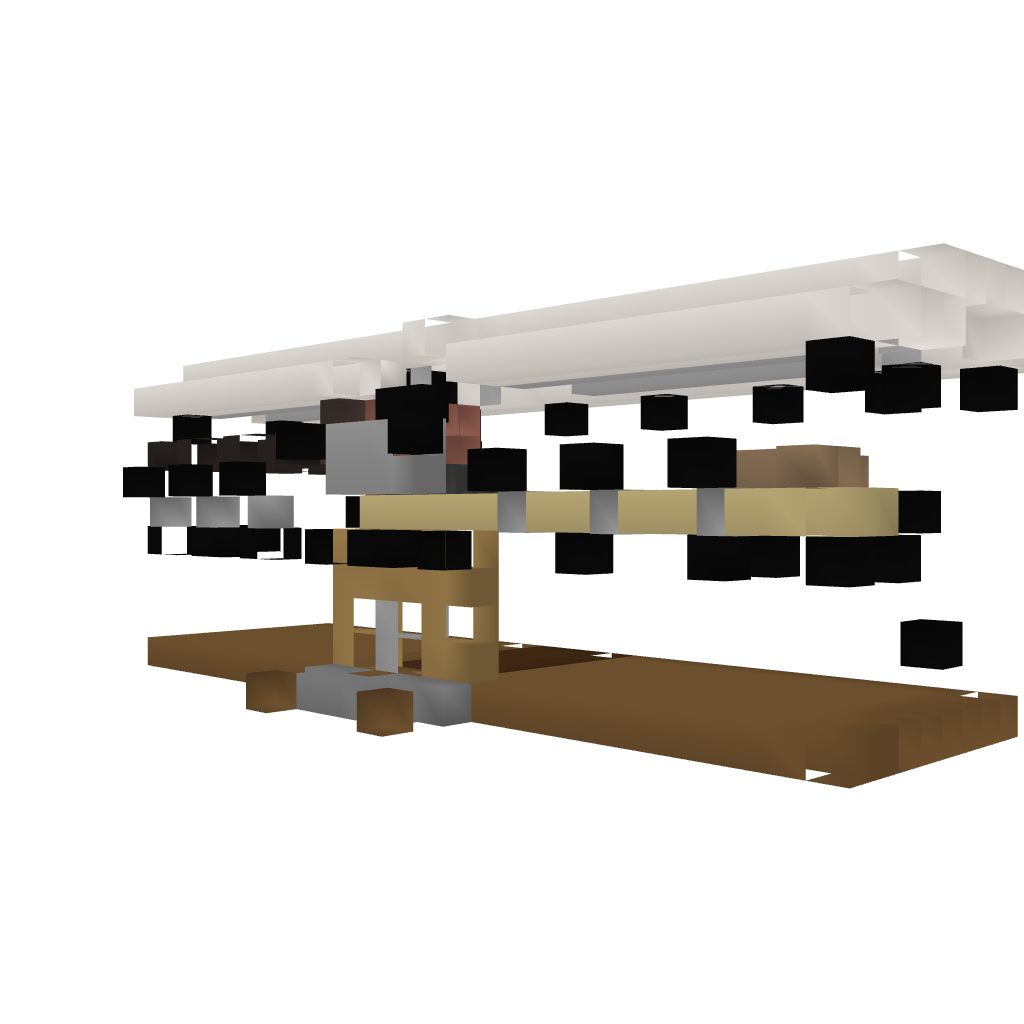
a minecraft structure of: Quarts House